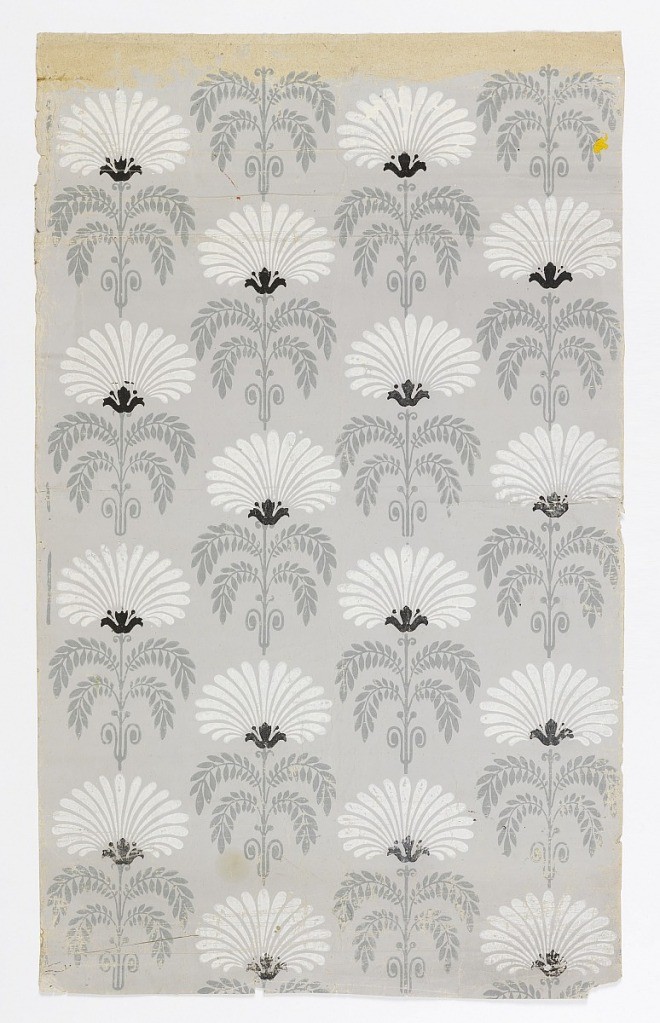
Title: Sidewall
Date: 1810–30
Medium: Block printed on handmade paper
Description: Repeating motif of foliage with flower. Printed in green, white, black on gray.